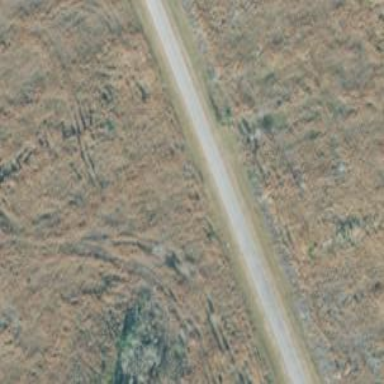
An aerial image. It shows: Tertiary road with asphalt surface.